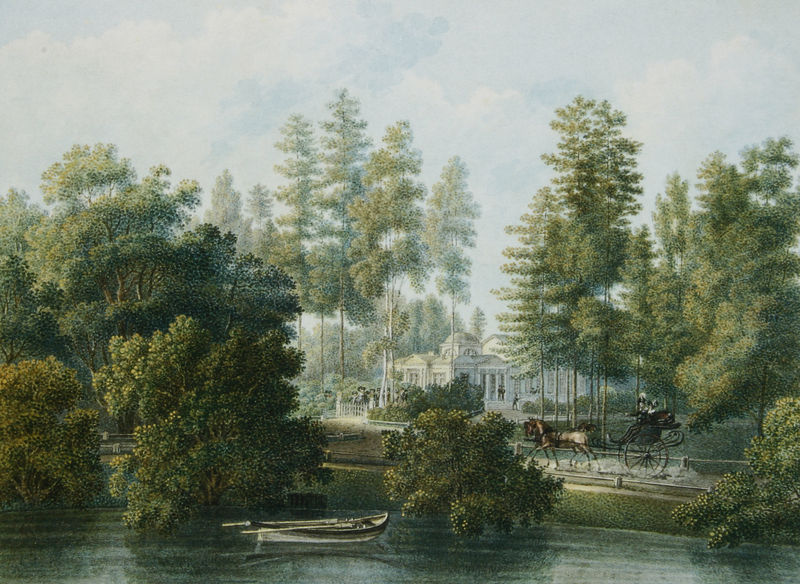
Titel: Blick auf Pawlowsk mit dem Rosenpavillon
Standort: St. Petersburg
Institution: Schloss Pawlowsk
Schlagwörter: baum, blau, blätter, gemälde, himmel, laub, wasser, weiß, wolken, bäume, fluss, grün, landschaft, menschen, see, teich, ufer, äste, hell, licht, männer, schwarz, strasse, säulen, gebäude, haus, park, parkanlage, schloss, weg, zaun, federn, bild, spiegelung, büsche, gewässer, schlank, sonne, adel, klassizismus, paar, england, wald, boot, kahn, paddel, pferd, pferde, ruder, räder, garten, federhut, hellblau, schnell, ruhig, sommer, spiegelbild, leer, allee, grafik, ausflug, idylle, kutsche, speichen, kähne, rad, wagen, kuppel, promenade, tannen, stämme, ruderboot, offen, palast, schwimmen, lichtung, lithografie, staub, villa, landhaus, portikus, laubwald, laubbäume, nadelbäume, tempel, pavillon, galopp, waagen, uferstrasse, ausfahrt, villa rotonda, gartenhaus, zweispänner, landschaftsgarten, spazierfahrt, schacht, landchaft, wasserfläche, begrenzung, freiluft, sräucher, einachser, sommernachmittag, waaser, federhüte, lfluss, schlnak